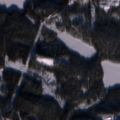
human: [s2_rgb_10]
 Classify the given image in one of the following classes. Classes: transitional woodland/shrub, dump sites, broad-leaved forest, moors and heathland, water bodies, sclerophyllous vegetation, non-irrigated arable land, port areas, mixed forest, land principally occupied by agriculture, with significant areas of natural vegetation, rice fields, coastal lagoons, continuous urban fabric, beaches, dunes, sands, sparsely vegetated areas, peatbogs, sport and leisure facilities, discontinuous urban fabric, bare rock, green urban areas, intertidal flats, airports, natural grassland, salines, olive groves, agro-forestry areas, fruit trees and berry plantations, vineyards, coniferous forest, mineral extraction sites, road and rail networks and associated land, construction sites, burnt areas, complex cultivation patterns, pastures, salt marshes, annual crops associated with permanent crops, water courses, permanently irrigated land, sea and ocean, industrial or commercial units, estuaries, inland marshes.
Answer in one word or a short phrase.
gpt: coniferous forest, mixed forest, water bodies